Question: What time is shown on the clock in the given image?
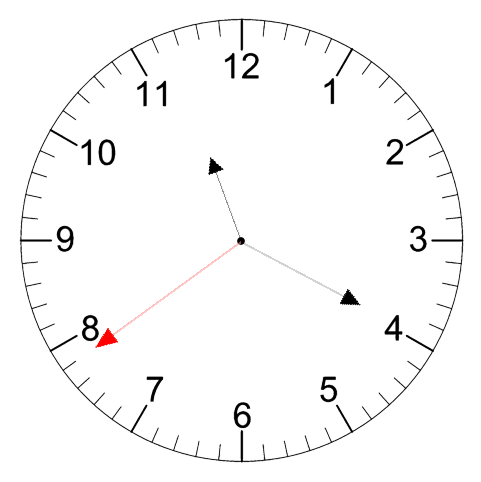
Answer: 11:19:39